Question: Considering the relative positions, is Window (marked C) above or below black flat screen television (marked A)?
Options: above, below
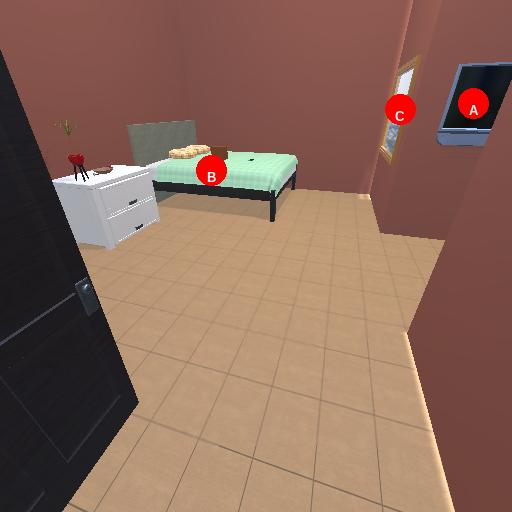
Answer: above